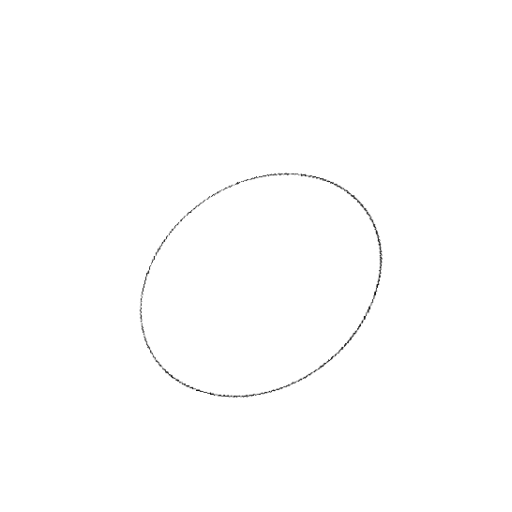
Crossing number: 0